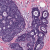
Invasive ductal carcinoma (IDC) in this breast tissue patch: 0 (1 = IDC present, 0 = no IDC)